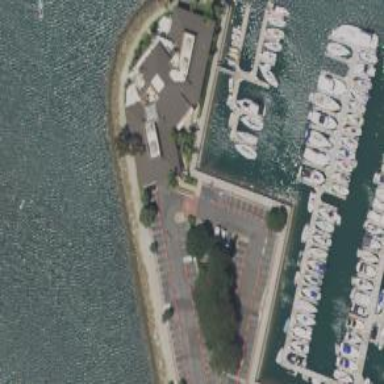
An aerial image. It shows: Pier with mooring facilities.